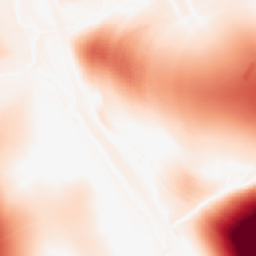
Category: morphological
Decomposition family: tophat
Decomposition parameters: size: 100
mode: white
Upsampling method: area
Upsampling parameters: scale: 8
Upsampling scale: 8